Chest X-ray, AP view. Patient: 43 years old, sex F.
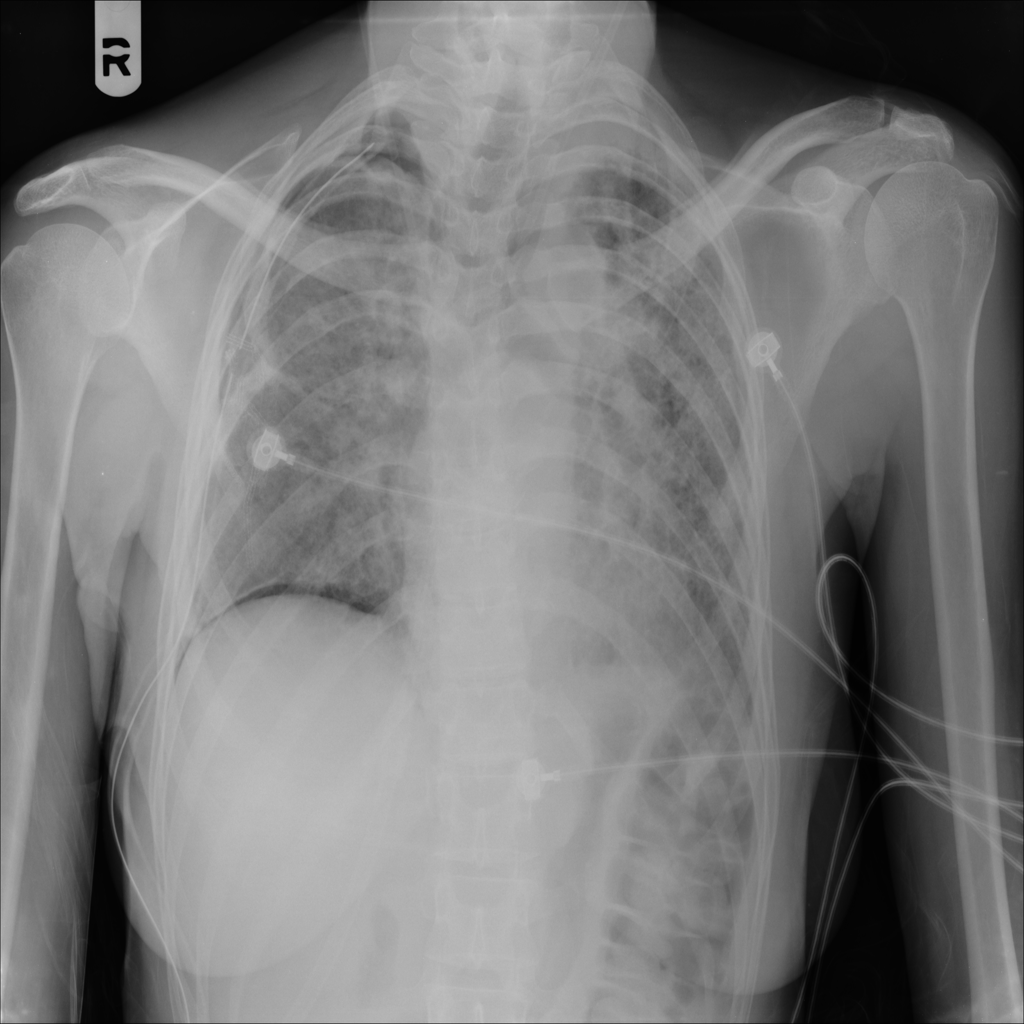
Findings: Infiltration, Pneumothorax